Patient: sex M, age 53
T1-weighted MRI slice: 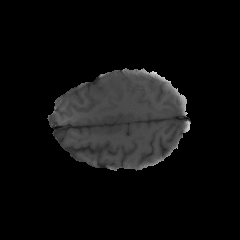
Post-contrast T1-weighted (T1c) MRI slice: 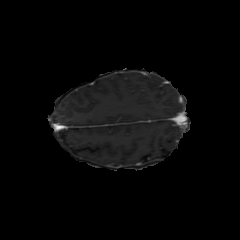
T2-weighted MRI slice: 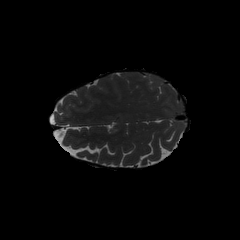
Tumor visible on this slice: no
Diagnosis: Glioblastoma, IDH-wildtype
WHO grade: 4